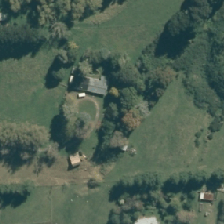
Land cover: urban_build_up